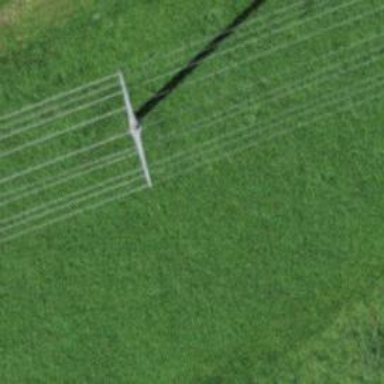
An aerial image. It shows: Power line in the image.